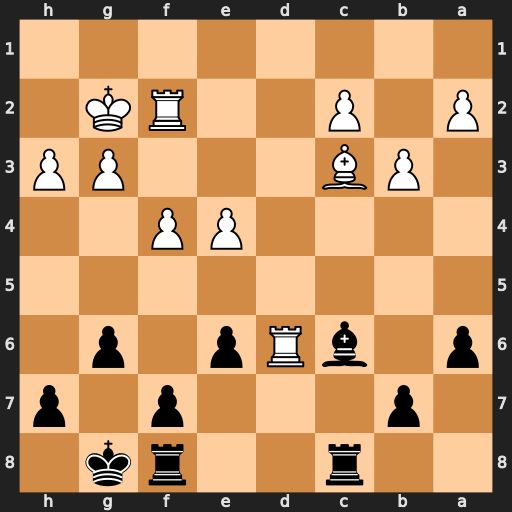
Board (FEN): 2r2rk1/1p3p1p/p1bRp1p1/8/4PP2/1PB3PP/P1P2RK1/8
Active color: b
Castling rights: -
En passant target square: -
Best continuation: Bxe4+ Kf1 Rxc3